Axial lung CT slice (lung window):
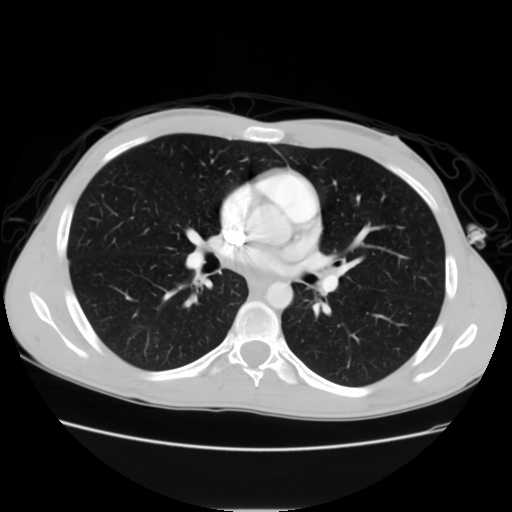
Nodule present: no